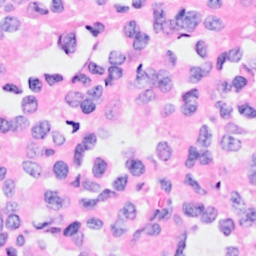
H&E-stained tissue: Breast